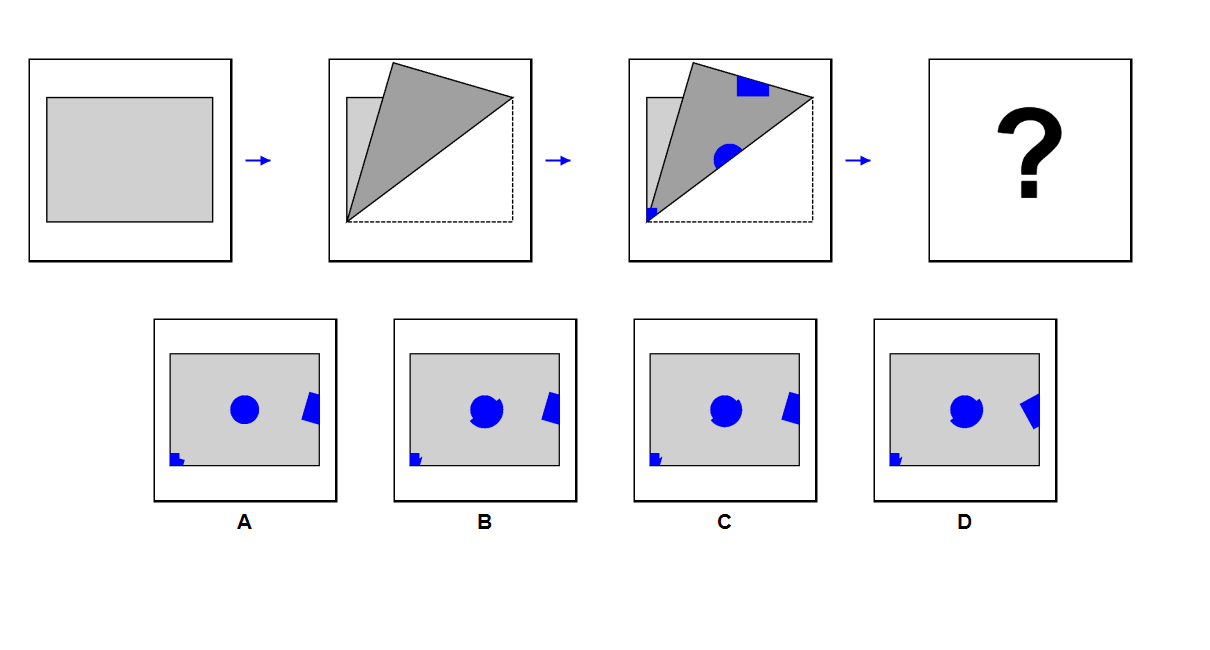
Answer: A